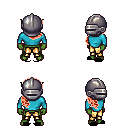
a pixel art fantasy rpg character, male body template, orc, green skin, teal long-sleeve shirt, gold greaves, red right-swept hairstyle, metal helm, black slippers, four views (front, back, left, right), 2x2 character sprite sheet, small pixel art, hard edges, no anti-aliasing